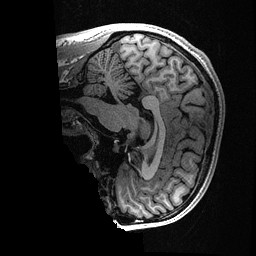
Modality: T1w
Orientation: sagittal
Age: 39
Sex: male
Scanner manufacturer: ge
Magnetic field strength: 3 T
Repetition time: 0.006952 s
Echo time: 0.00292 s